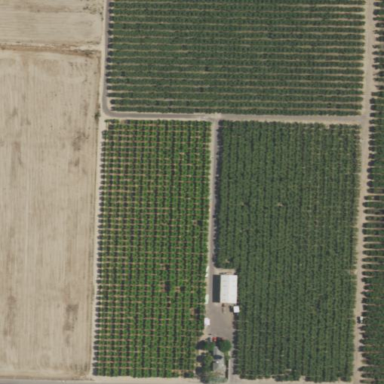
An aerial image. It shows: Orchard.